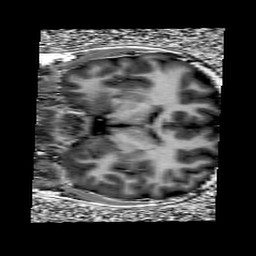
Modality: UNIT1
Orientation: coronal
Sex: male
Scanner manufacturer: siemens
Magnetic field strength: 3 T
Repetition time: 5 s
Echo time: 0.00355 s